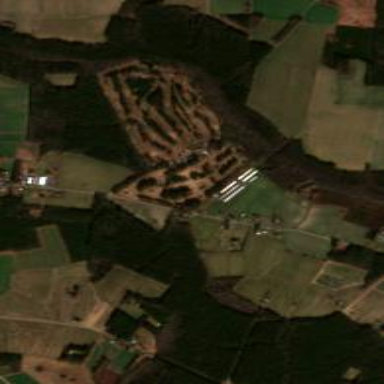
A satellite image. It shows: Golf course.